【题型】选择题　【知识点】平面几何　【难度】medium
如右图，有两个具有共顶点且全等的正六边形，若$C,D,K$共线，且$X \in \{C,D,E,F,G,H,I,J,K\}$，则$\overrightarrow{AB} \cdot \overrightarrow{AX}$共有（ ）个不同的正值。

\vspace{1em}
\noindent A. 8 \quad B. 7 \quad C. 6 \quad D. 5
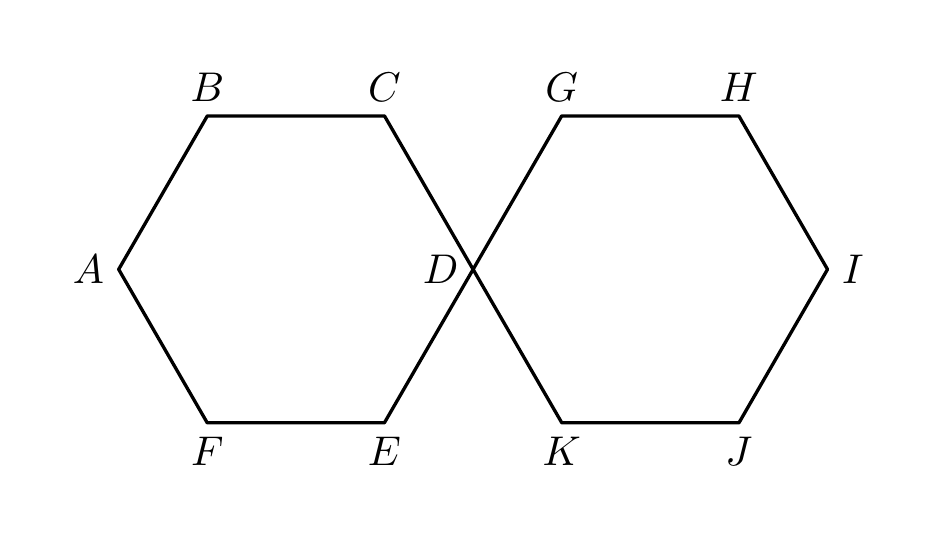
【解答】
\noindent【答案】$\boldsymbol{D}$

\vspace{1em}
\noindent【分析】根据正六边形特征，结合数量积的几何意义即可判断。

\vspace{1em}
\noindent【详解】

如图，过$C,D,E,G,H,I,J,K$作$AB$的垂线，

由正六边形的性质可得：过$D,J$作直线$AB$的垂线，垂足为$B$，$G,I$作直线$AB$的垂线，垂足为$M_3$，其它垂足，如图所示。

当$X \in \{C,D,E,F,G,H,I,J,K\}$时，

当$\overrightarrow{AB} \cdot \overrightarrow{AX} \ge 0$时，$\overrightarrow{AX}$在$\overrightarrow{AB}$上的投影向量可以是$\vec{0},\overrightarrow{AM_1},\overrightarrow{AB},\overrightarrow{AM_2},\overrightarrow{AM_3},\overrightarrow{AM_4}$，

由数量积的几何意义可得$\overrightarrow{AB} \cdot \overrightarrow{AE} = 0$，$\overrightarrow{AB} \cdot \overrightarrow{AK} = |\overrightarrow{AB}| \cdot |\overrightarrow{AM_1}|$，

$\overrightarrow{AB} \cdot \overrightarrow{AD} = \overrightarrow{AB} \cdot \overrightarrow{AJ} = |\overrightarrow{AB}|^2$，$\overrightarrow{AB} \cdot \overrightarrow{AC} = |\overrightarrow{AB}| \cdot |\overrightarrow{AM_2}|$，

$\overrightarrow{AB} \cdot \overrightarrow{AG} = \overrightarrow{AB} \cdot \overrightarrow{AI} = |\overrightarrow{AB}| \cdot |\overrightarrow{AM_3}|$，$\overrightarrow{AB} \cdot \overrightarrow{AM} = |\overrightarrow{AB}| \cdot |\overrightarrow{AM_4}|$，

所以$\overrightarrow{AB} \cdot \overrightarrow{AX}$共有5个不同的正值。

故选：$\boldsymbol{B}$。
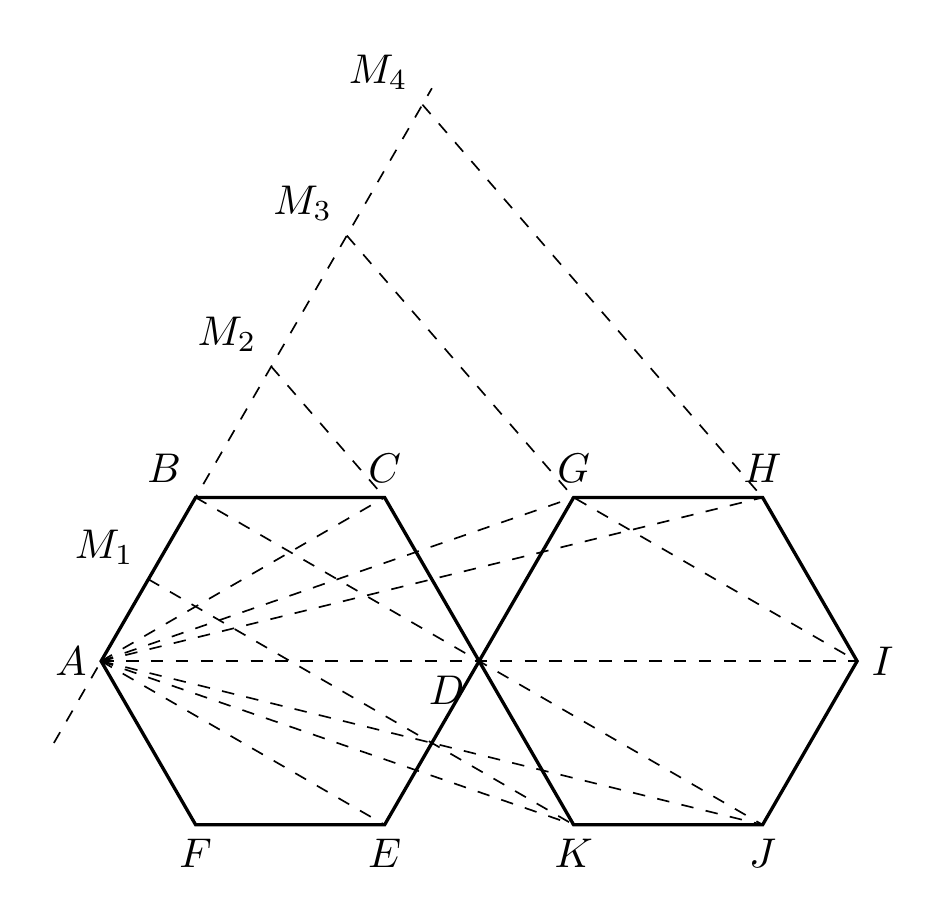